Field crop: maize
Growth stage: 1
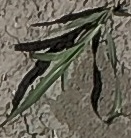
Species: sorghum